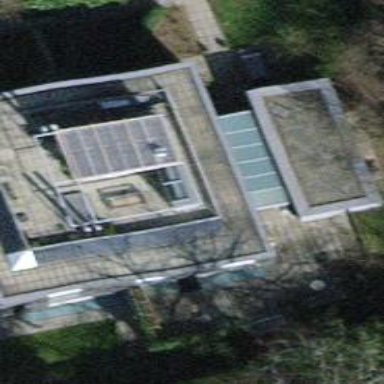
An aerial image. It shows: The building has flat roof that is oriented across.